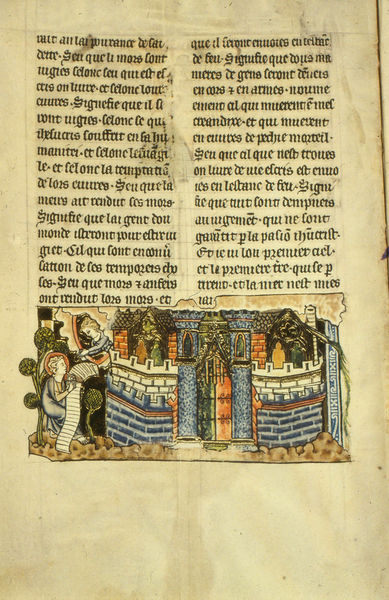
Titel: Lothringische Apokalypse
Institution: Dresden, Sächsische Landesbibliothek
Schlagwörter: baum, blau, bäume, sitzen, stadt, frau, tür, zeichnung, schloss, fest, malerei, bibel, geschichte, mensch, bild, kinder, turm, schrift, mauer, grafik, graphik, spalten, treppe, tor, zinnen, buch, burg, druck, seite, text, darstellung, buchseite, schreiben, mittelalter, heiliger, schriftrolle, illustriert, handschrift, zinne, wehrbau, latein, biebel, buchmalerei, fallgitter, bering, manuskript, scloss, ringmauer, alt deutsche schrift